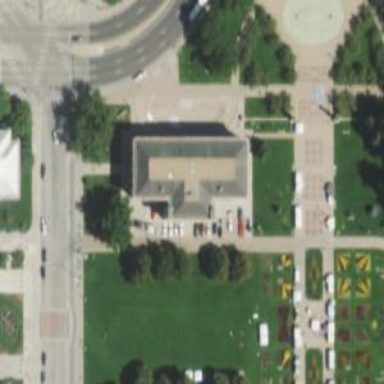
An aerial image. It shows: Government office.